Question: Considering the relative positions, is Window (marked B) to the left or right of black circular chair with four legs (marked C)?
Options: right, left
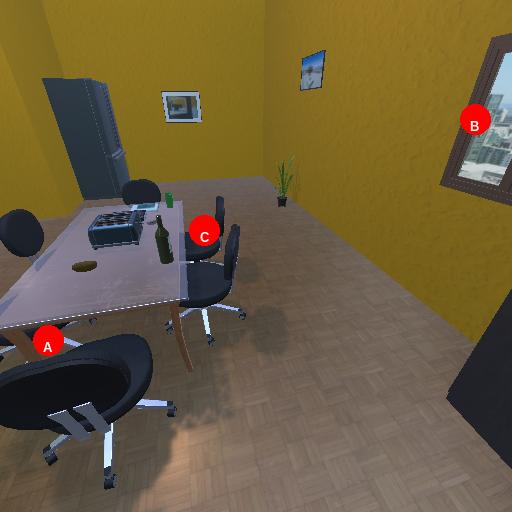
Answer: right